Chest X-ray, AP view. Patient: 19 years old, sex M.
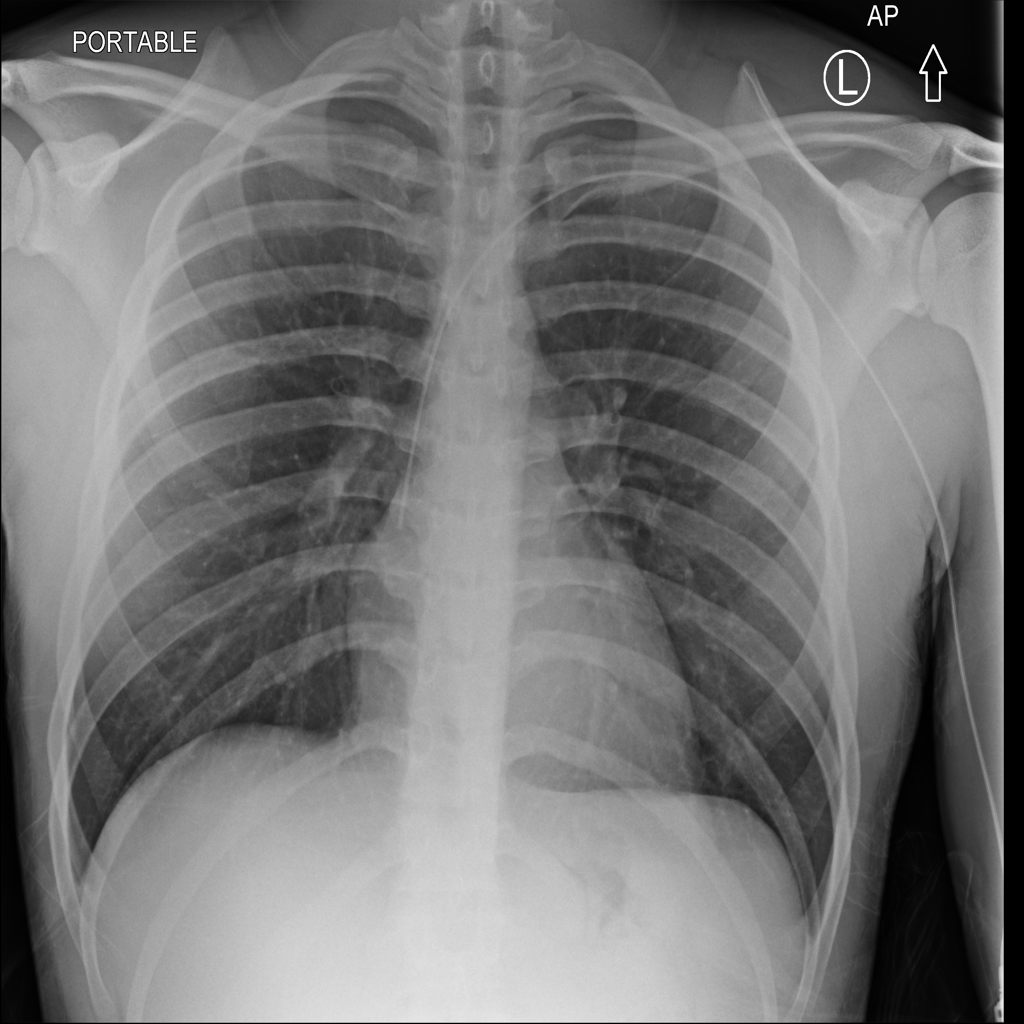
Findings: No Finding